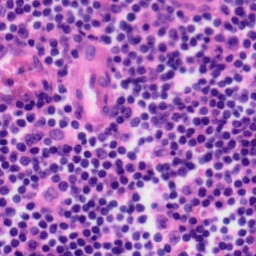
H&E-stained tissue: Tonsil